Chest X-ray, AP view. Patient: 53 years old, sex F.
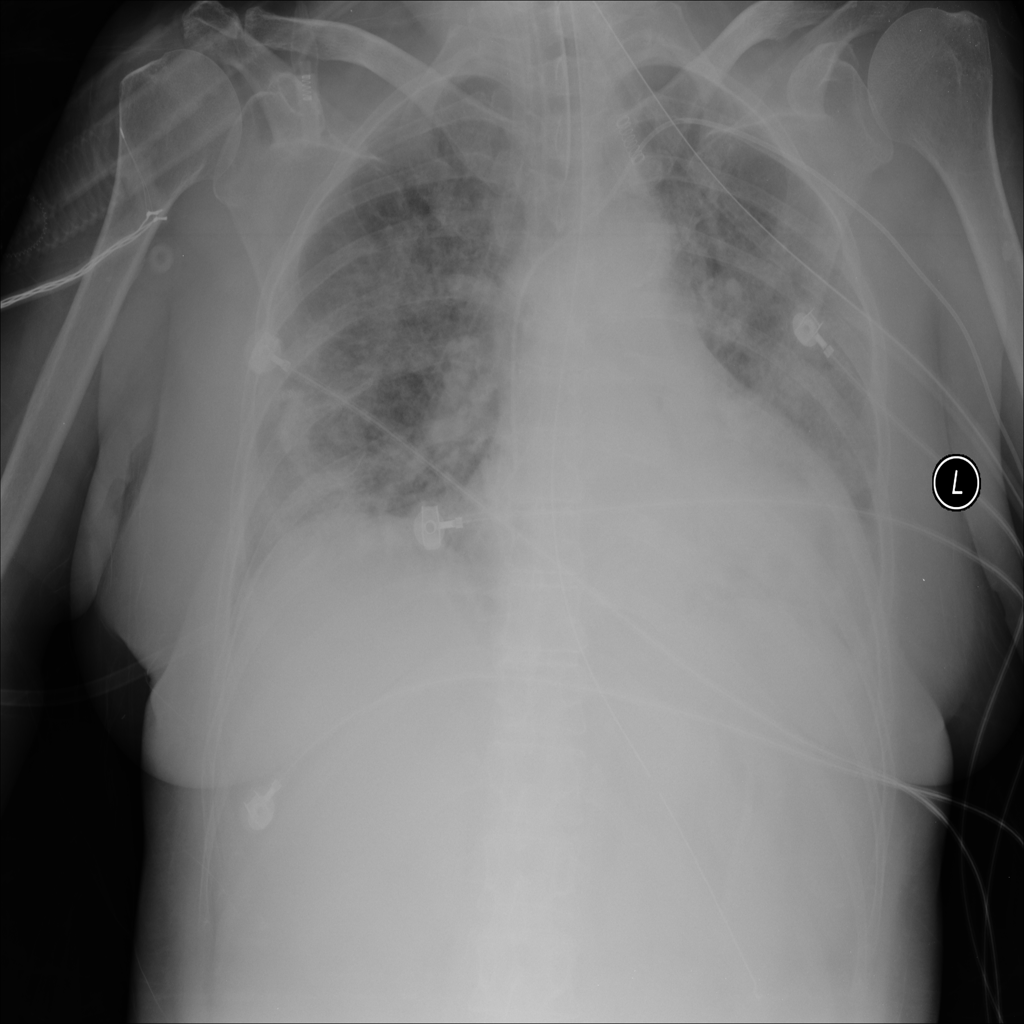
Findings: Infiltration